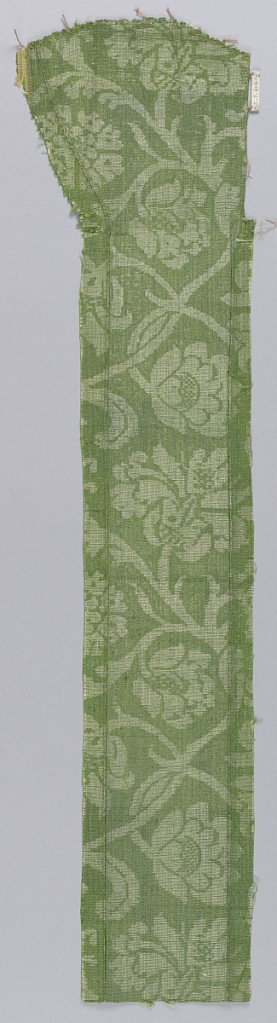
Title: Fragment
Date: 17th century
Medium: silk, metallic Technique: woven
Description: Conventionalized vine design with palmettes.